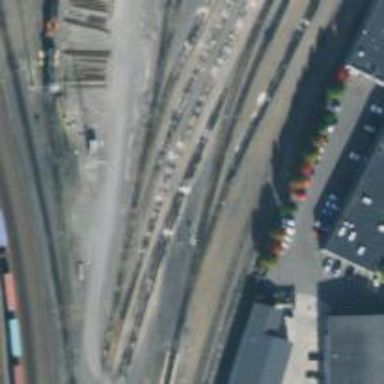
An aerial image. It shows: Railway yard.